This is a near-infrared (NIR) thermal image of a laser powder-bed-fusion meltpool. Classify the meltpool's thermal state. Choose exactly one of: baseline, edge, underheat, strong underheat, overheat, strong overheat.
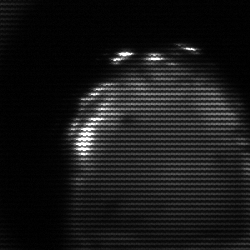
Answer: edge